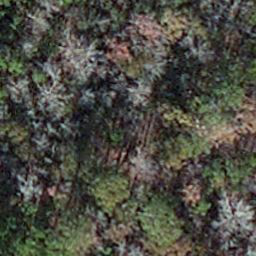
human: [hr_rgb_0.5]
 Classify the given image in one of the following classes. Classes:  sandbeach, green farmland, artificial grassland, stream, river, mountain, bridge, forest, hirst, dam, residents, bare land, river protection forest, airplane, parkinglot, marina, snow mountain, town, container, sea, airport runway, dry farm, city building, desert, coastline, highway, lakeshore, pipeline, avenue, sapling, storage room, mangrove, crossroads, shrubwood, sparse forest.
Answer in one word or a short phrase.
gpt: sapling